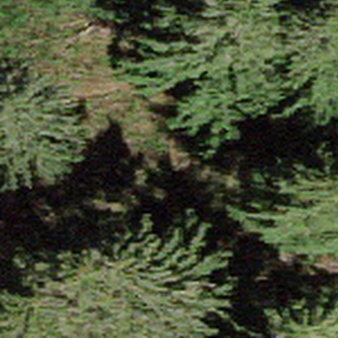
Label: other